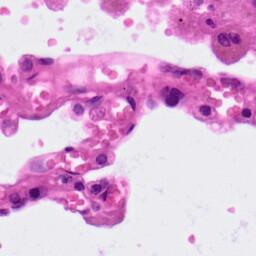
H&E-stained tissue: Lung